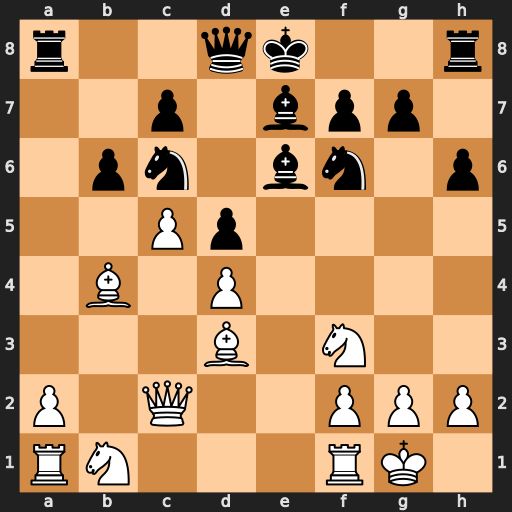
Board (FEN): r2qk2r/2p1bpp1/1pn1bn1p/2Pp4/1B1P4/3B1N2/P1Q2PPP/RN3RK1
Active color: w
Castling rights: kq
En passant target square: -
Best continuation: Bb5 Bd7 Bxc6 Bxc6 cxb6